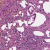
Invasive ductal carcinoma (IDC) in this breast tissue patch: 0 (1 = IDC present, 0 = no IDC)